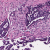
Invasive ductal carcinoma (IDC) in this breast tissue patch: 1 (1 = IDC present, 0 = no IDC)